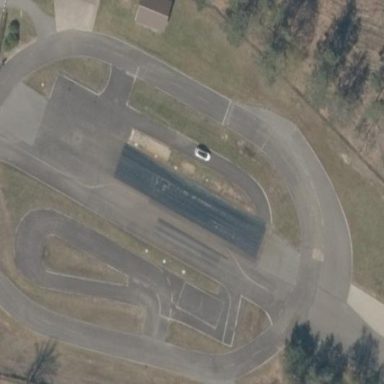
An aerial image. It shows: Driving school.